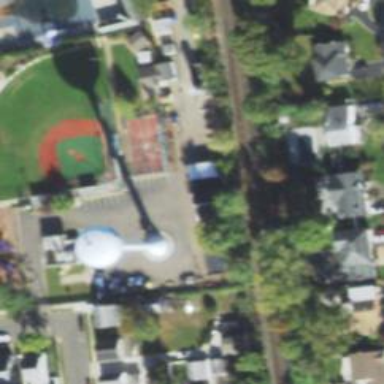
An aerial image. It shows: Water tower that is man-made.